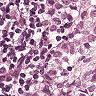
Metastatic tissue present: yes